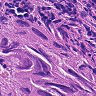
Metastatic tissue present: yes